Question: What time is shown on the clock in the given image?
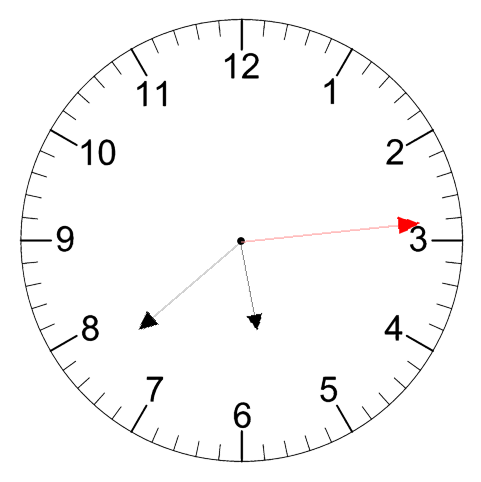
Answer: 05:38:14